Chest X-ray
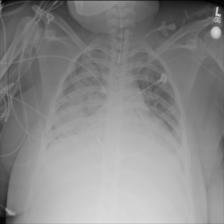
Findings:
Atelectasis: negative
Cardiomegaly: negative
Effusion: negative
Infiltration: negative
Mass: negative
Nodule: negative
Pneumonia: negative
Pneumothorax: negative
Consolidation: negative
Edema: positive
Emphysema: negative
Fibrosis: negative
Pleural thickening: negative
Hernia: negative